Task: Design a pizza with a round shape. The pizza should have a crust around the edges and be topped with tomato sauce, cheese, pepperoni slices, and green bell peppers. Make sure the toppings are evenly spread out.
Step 25:
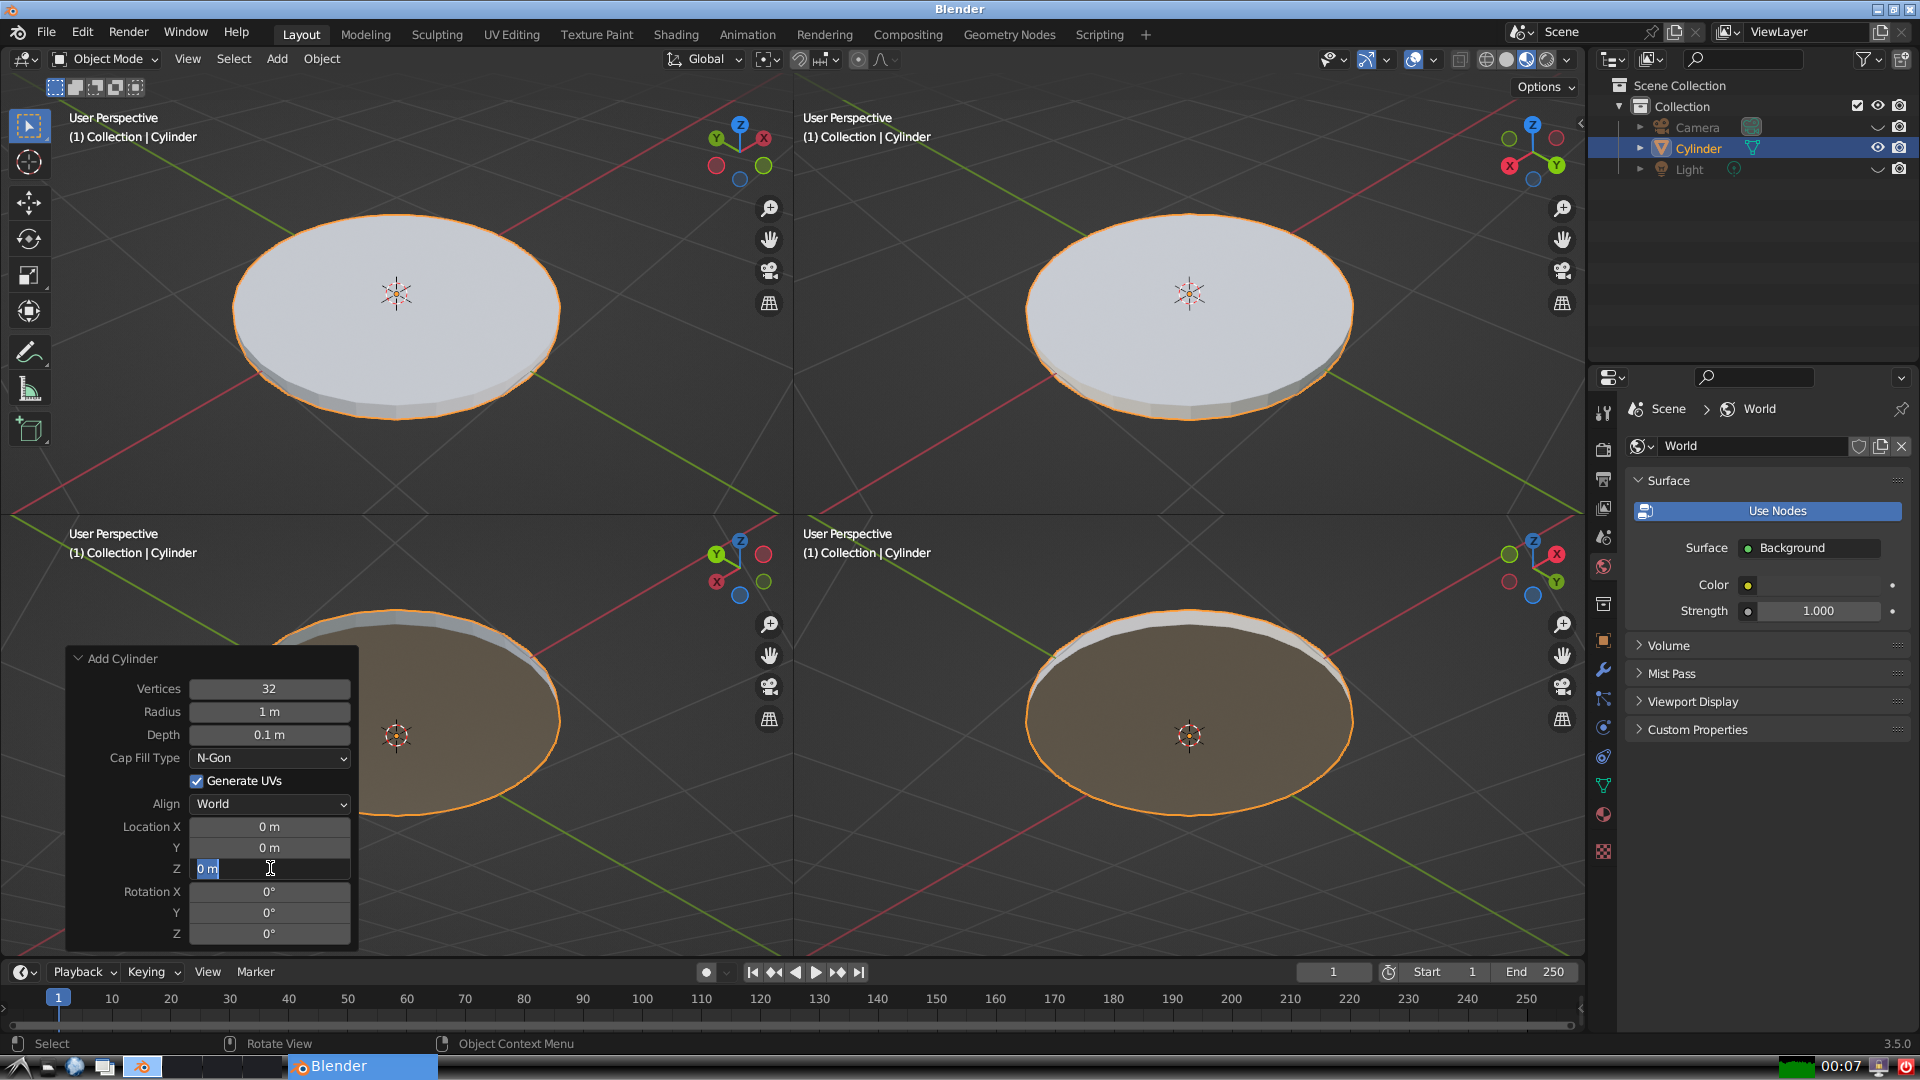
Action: input_text: 0.0